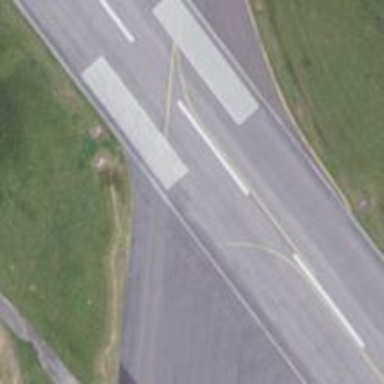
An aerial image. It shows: View of taxiway at the airport.